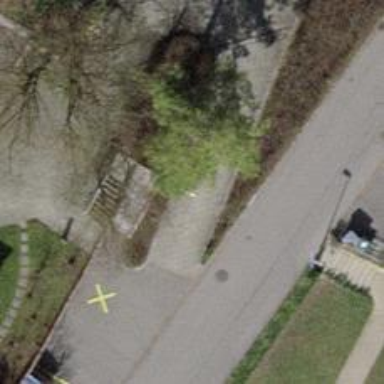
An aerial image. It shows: Swing gate barrier.